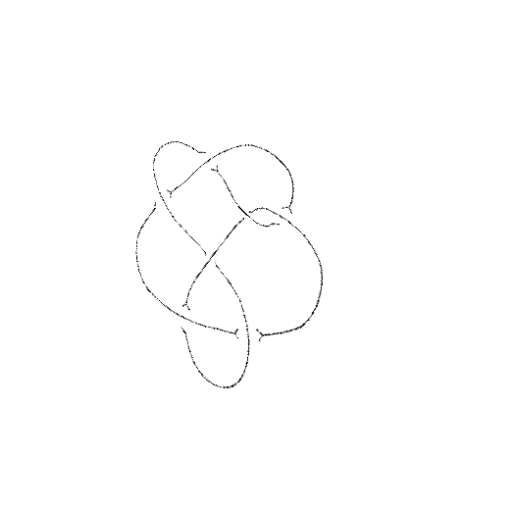
Crossing number: 7